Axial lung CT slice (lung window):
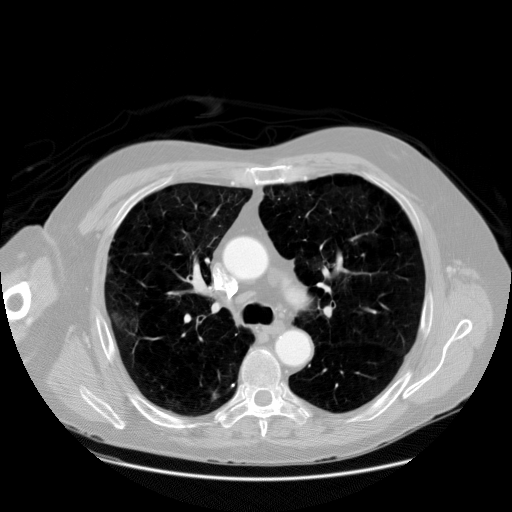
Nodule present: no